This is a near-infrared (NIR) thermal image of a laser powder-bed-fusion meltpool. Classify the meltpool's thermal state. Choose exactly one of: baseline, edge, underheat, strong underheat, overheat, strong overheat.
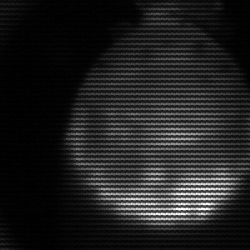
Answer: edge